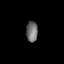
Tissue: prostate
Cell type: Epithelial cells
Senescence score: 0.3308
Nuclear area (px): 234
Mean DAPI intensity: 110.868